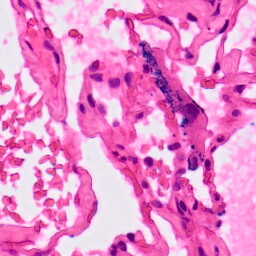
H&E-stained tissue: Lung